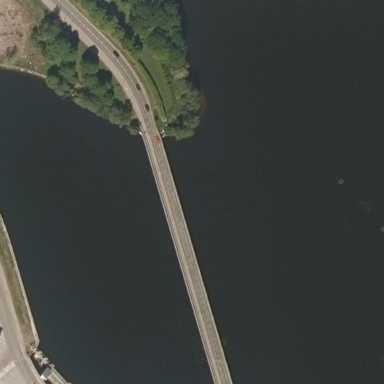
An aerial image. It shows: Man-made bridge.